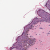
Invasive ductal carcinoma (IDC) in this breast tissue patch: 0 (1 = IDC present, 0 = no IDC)